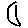
Label: moon